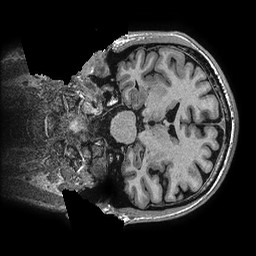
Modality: T1w
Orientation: coronal
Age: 67
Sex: male
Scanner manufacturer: ge
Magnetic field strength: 3 T
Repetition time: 0.006952 s
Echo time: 0.00292 s